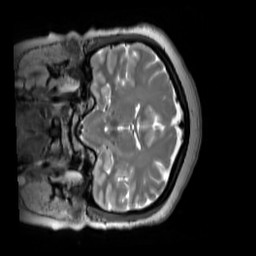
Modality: T2w
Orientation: coronal
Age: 35
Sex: female
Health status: ill
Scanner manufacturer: siemens
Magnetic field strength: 3 T
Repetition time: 2.8 s
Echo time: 0.326 s